Interaction volume radius: 5 \u00c5
Interaction volume height: 10 \u00c5
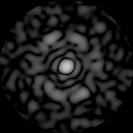
Disorder parameter: 0.7998